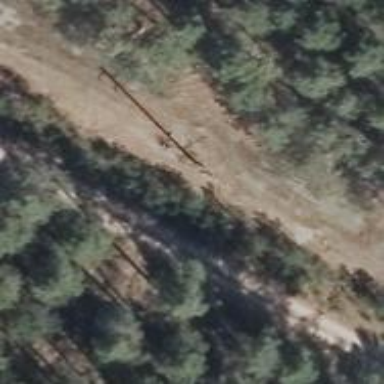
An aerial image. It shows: Power pole.